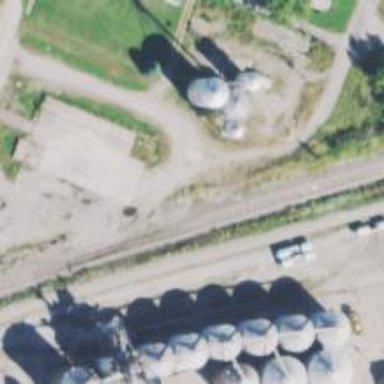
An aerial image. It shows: Railway siding with rails.